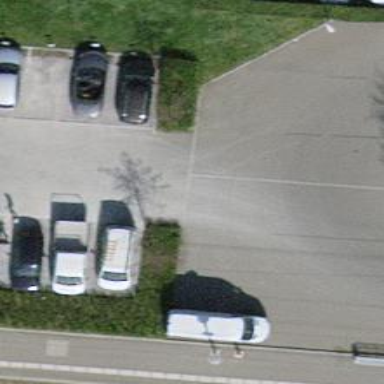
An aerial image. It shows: Car sharing facility.